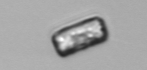
Label: Thalassiosira